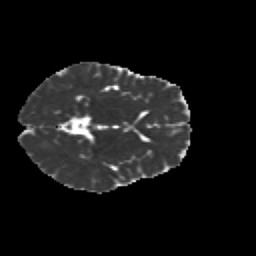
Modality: MD
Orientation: axial
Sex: male
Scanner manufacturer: siemens
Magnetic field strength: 3 T
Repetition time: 5 s
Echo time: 0.071 s